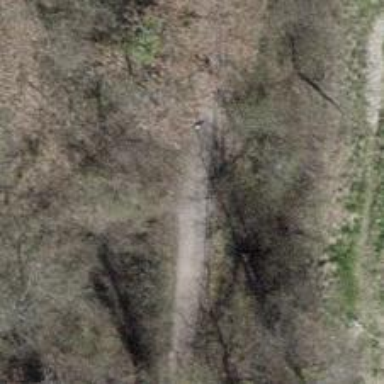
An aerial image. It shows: Footway with fine gravel surface.